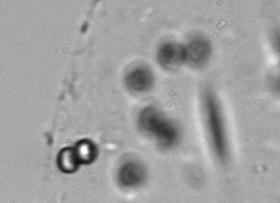
Label: Phaeocystis